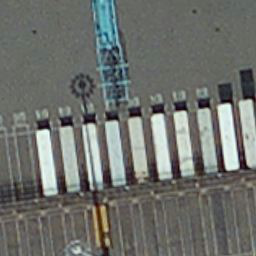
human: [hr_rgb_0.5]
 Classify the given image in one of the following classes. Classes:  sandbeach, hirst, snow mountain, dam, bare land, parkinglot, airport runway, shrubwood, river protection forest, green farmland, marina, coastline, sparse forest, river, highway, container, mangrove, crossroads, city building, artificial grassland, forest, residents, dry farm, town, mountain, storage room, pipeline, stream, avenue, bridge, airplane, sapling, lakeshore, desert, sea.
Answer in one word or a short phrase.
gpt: container